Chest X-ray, PA view. Patient: 44 years old, sex M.
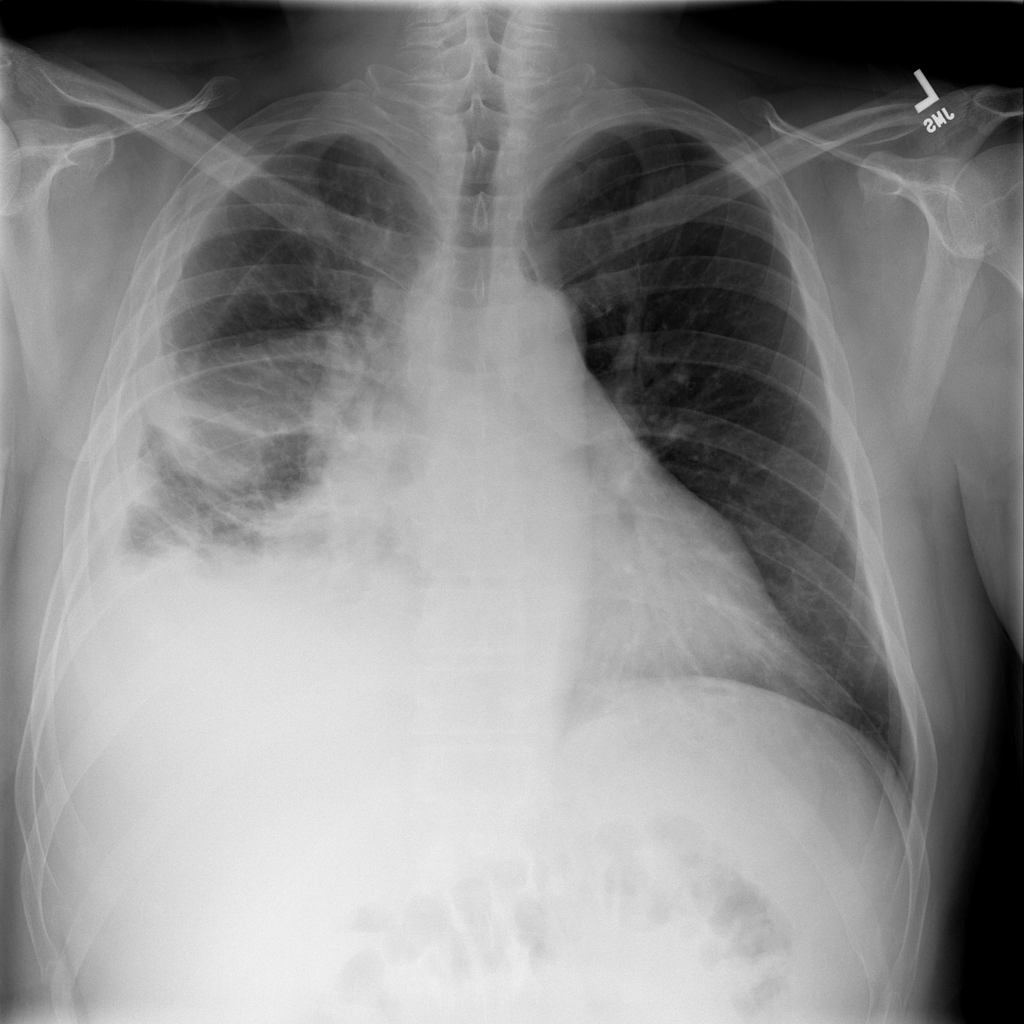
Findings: Effusion, Pleural_Thickening